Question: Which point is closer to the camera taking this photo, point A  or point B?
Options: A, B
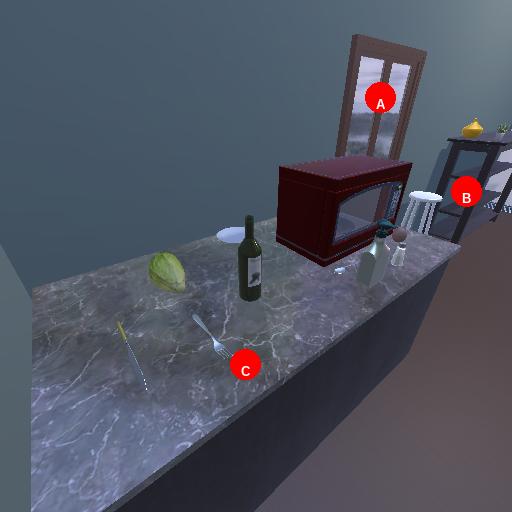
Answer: A